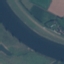
Label: River